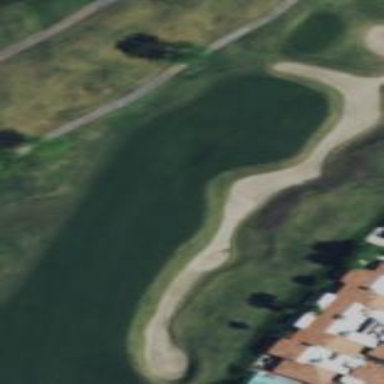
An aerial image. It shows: Golf bunker filled with sandy terrain.